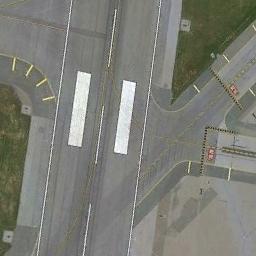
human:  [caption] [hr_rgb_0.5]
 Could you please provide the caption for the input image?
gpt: The runway is on the grass .

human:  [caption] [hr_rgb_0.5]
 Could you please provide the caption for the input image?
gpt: Many complex staggered runways have green lawns next to them, And white runways of varying thickness .

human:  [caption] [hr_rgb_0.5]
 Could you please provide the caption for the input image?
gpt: The runway with two aiming point markings goes through the lawn .

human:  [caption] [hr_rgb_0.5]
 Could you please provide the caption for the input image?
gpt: Runways are marked with vertical lines .

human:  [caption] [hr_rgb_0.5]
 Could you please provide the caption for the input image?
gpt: There are green lawns beside the runway .